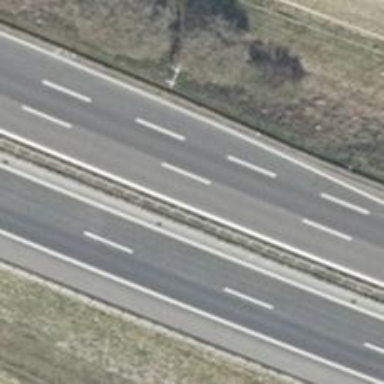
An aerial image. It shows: Asphalt motorway.